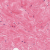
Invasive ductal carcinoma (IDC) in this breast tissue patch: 0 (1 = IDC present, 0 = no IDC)